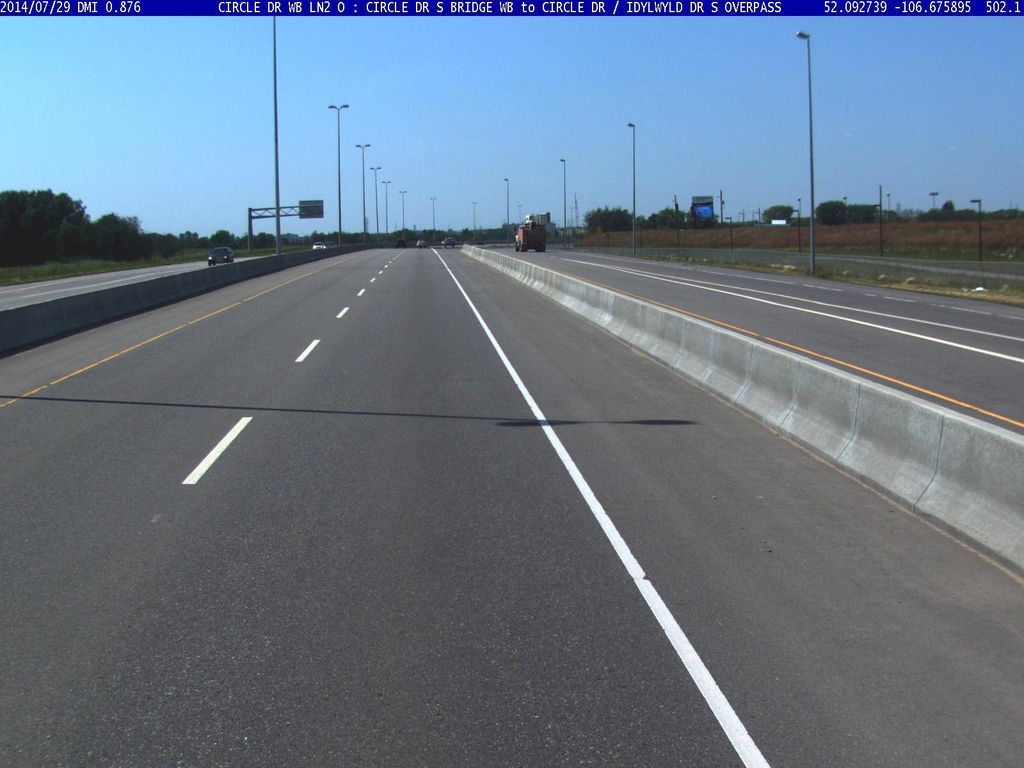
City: saskatoon